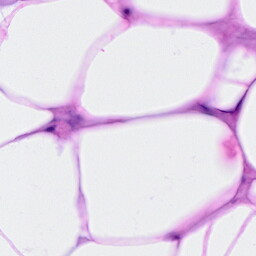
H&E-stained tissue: Breast